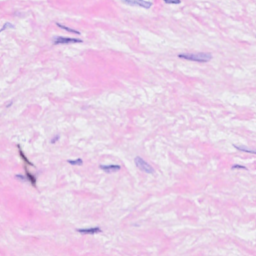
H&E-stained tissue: Breast